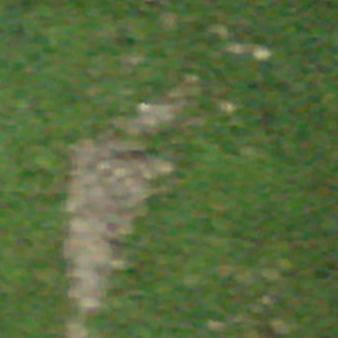
Label: other